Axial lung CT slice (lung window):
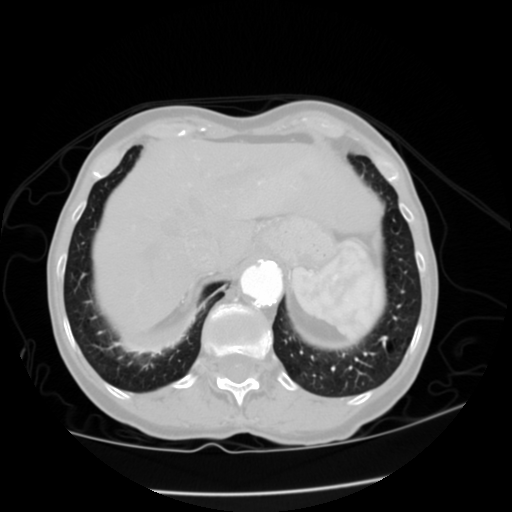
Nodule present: no